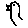
Label: bird